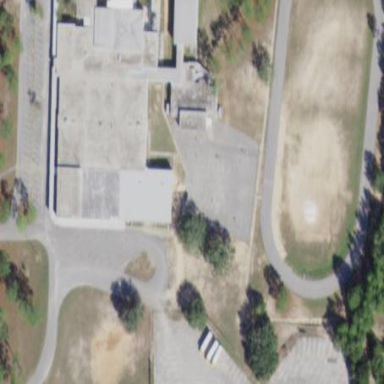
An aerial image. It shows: School.